Question: I'm trying to create a window control where you can toggle the state from hidden to shown, that hides/shows some stuff when not hidden.
Something like this:

Is there any built in control to handle this? Or do I have to implement it myself?
And what would be the best method to implement something like this?
Thanks in advance..
(Also is there a name for this? I have no idea what to call it)
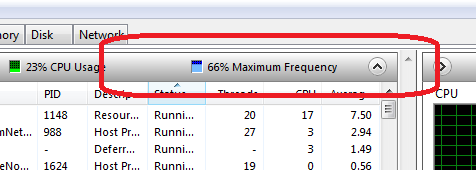
Answer: You'll have to implement it yourself, but it's just a button with an icon on it that changes when you click it! Should be a breeze :-) Another way to do it is have 2 buttons in the same position and they hide one another when clicked - can be simpler to do.